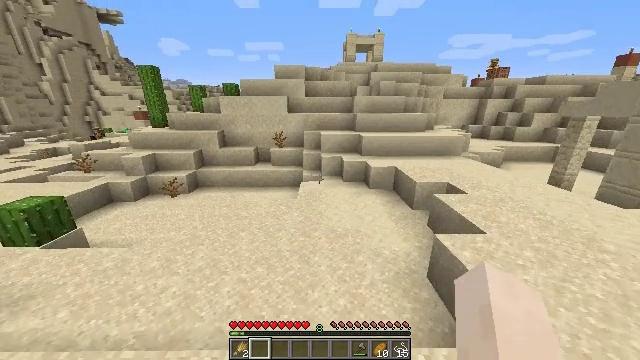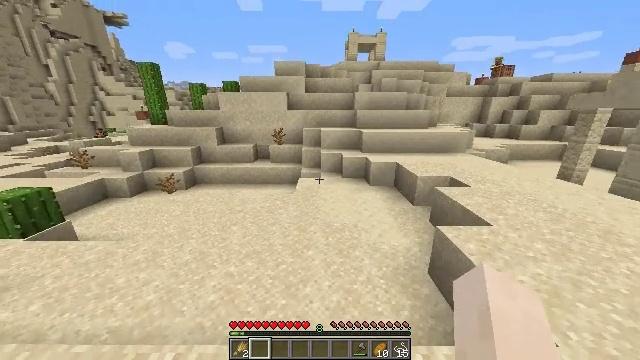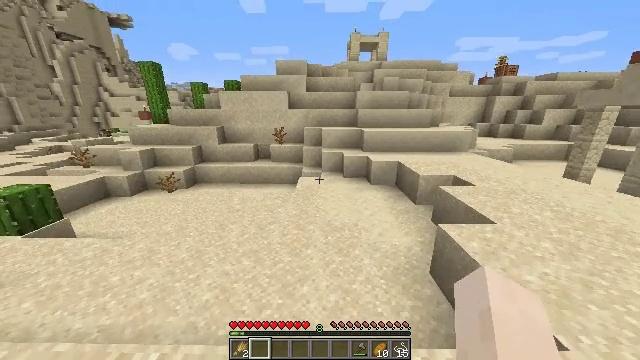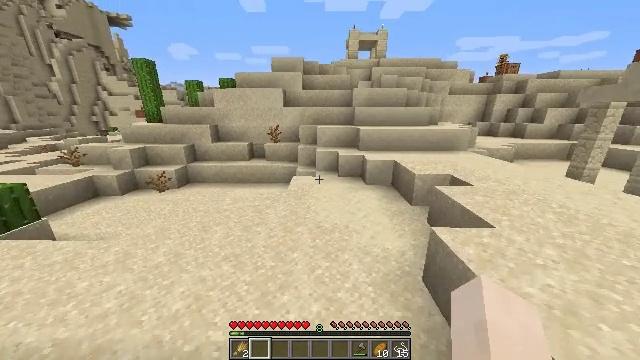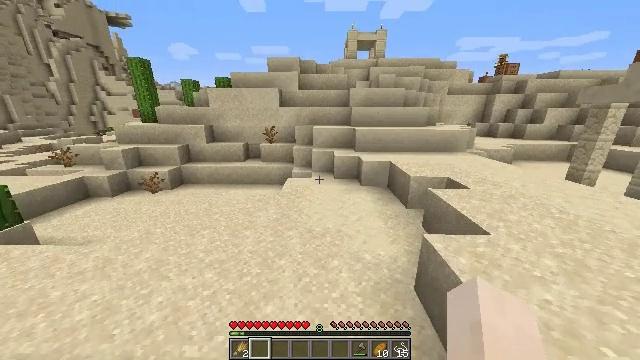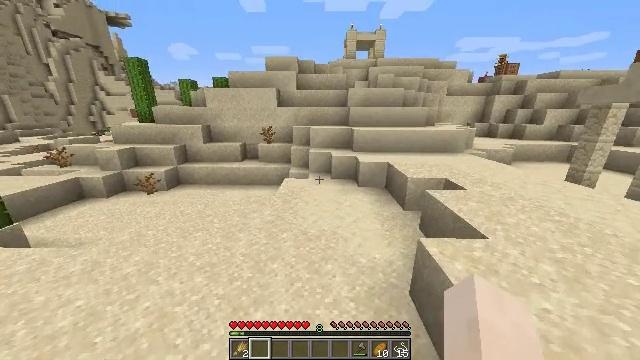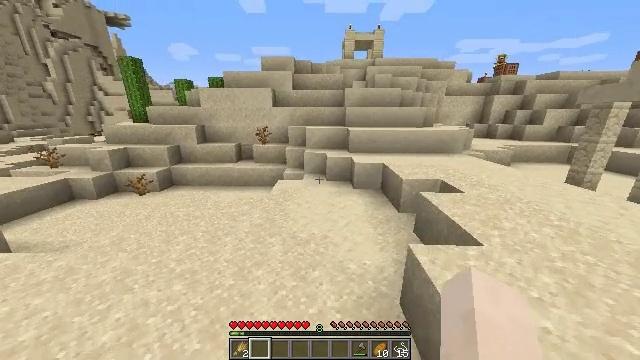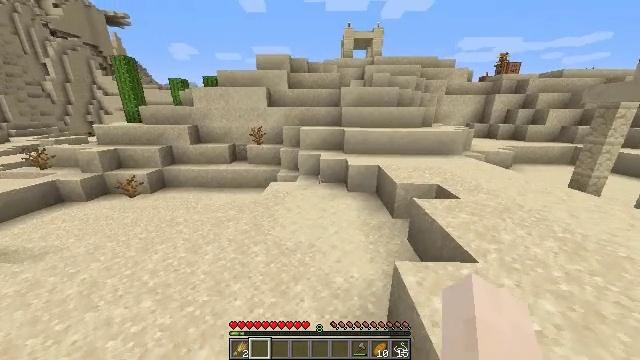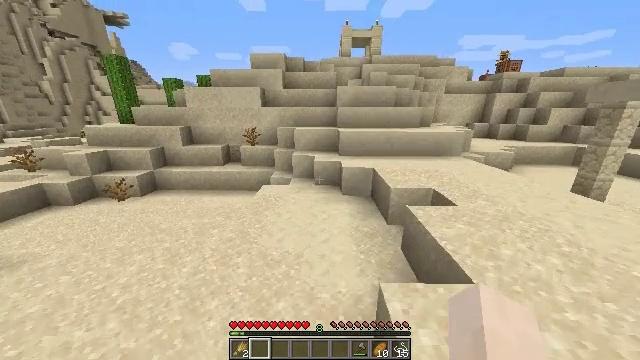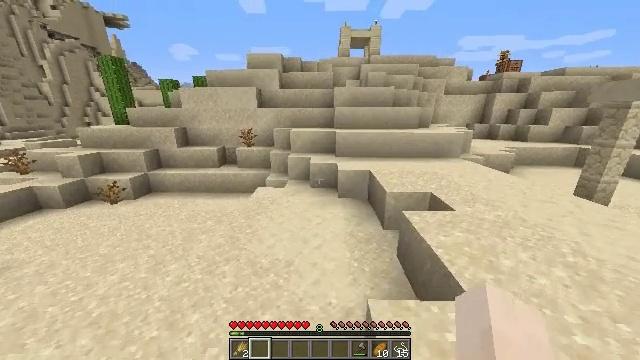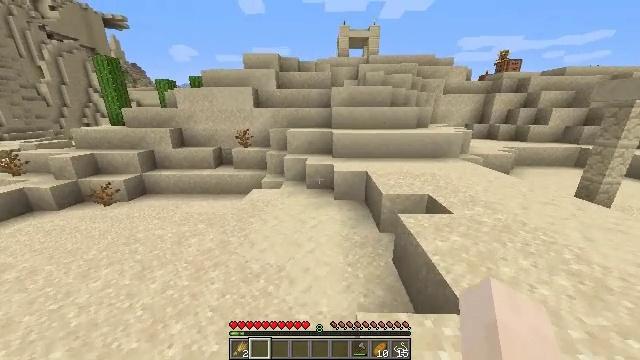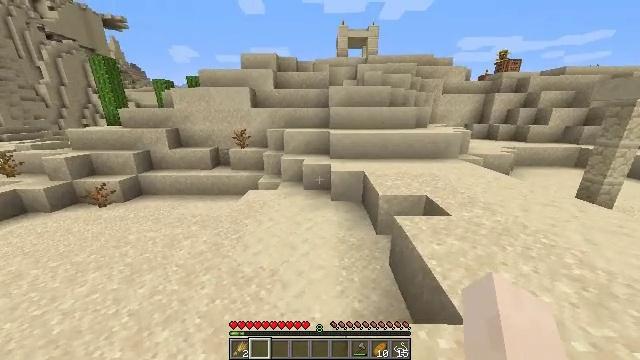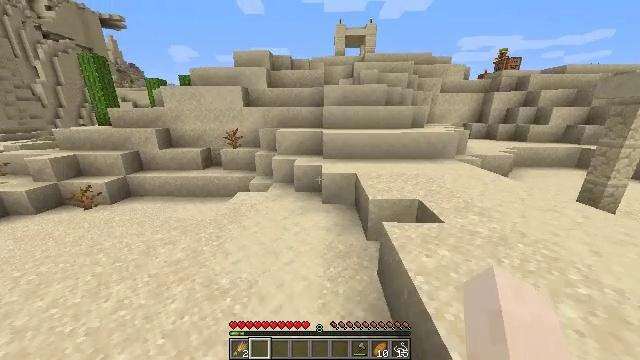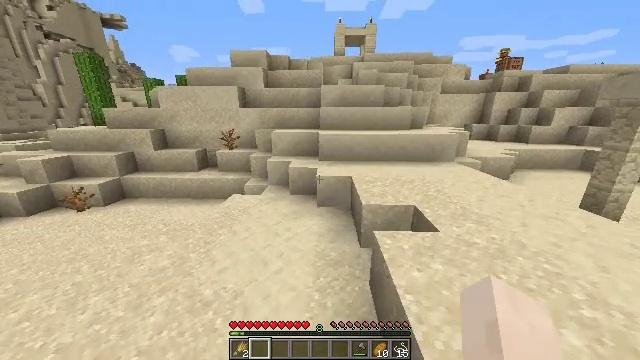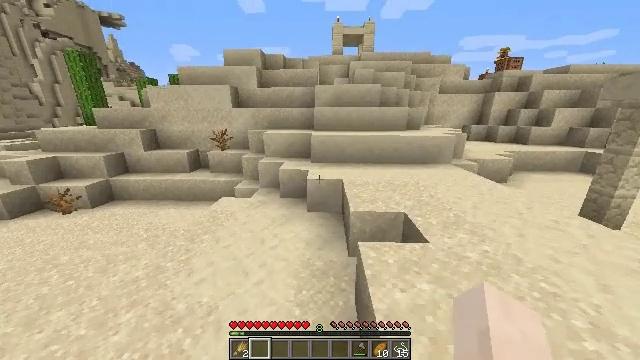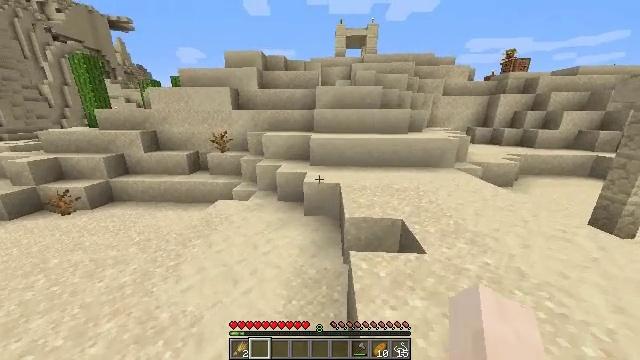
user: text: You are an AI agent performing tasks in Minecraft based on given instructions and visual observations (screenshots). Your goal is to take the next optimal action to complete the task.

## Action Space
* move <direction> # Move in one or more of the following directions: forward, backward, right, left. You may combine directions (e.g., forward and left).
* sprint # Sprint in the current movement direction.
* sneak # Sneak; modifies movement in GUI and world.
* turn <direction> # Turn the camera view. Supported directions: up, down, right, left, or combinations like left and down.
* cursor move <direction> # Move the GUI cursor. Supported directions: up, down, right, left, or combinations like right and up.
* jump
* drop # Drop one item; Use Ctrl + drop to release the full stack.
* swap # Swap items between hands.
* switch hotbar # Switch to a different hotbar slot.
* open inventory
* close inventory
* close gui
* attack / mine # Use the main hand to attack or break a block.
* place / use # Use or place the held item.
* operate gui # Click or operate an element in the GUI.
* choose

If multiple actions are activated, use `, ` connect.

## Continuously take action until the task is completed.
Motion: motion action
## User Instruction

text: Craft a cooked rabbit in a furnace.
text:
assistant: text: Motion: move forward and move right, sprint
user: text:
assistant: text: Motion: move forward and move right, sprint
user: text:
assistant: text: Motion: move forward and move right, sprint
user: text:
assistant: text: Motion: move forward and move right, sprint
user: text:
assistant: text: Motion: move forward and move right, sprint
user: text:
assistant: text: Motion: move forward and move right, sprint
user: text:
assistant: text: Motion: move forward and move right, sprint
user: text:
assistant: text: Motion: move forward and move right, sprint
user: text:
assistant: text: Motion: move forward and move right, sprint
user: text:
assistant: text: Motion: move forward and move right, sprint
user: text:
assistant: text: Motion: move forward and move right, sprint
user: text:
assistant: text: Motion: move forward and move right, sprint
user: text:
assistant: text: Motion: move forward and move right, sprint
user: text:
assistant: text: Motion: move forward and move right, sprint
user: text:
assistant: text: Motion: move forward and move right, sprint, turn left
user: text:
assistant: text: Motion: move forward and move right, sprint, turn left and up
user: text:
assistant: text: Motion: move forward and move right, sprint, turn left and up
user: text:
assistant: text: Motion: move forward and move right, sprint, turn left
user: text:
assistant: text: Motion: move forward and move right, sprint
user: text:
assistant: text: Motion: move forward and move right, sprint
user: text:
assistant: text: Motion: move forward and move right, sprint
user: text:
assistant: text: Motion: move forward and move right, sprint
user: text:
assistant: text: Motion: move forward and move right, sprint
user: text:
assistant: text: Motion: move forward and move right, sprint
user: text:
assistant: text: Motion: move forward and move right, sprint
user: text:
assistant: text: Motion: move forward and move right, sprint
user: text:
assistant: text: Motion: move forward and move right, sprint
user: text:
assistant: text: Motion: move forward and move right, sprint
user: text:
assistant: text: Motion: move forward and move right, sprint, turn right
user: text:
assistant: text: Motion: move forward and move right, sprint, turn right and up